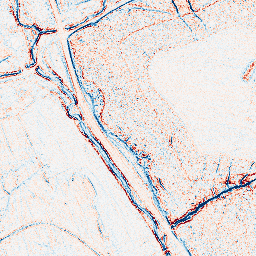
Category: edge_preserving
Decomposition family: bilateral
Decomposition parameters: d: 5
sigma_color: 150
sigma_space: 75
Upsampling method: quintic
Upsampling parameters: scale: 8
Upsampling scale: 8